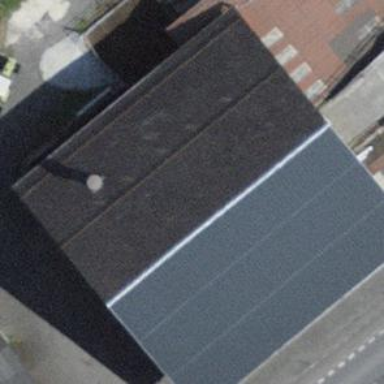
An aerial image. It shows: Farm building.